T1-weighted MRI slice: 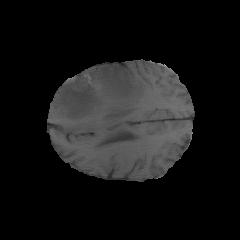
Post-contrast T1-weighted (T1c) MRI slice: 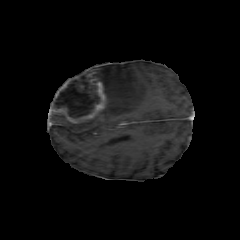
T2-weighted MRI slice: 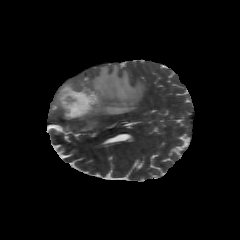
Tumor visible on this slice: yes